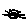
Label: cat